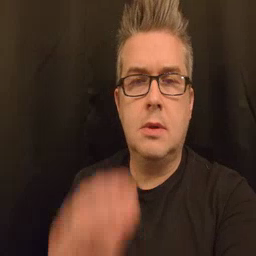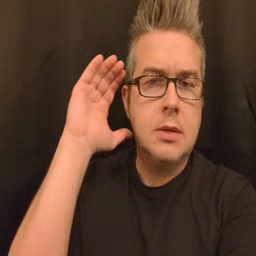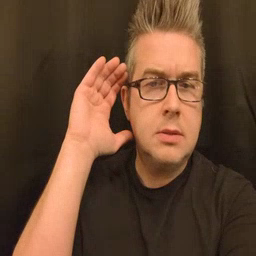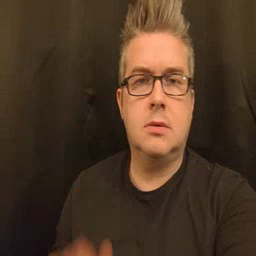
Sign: listen